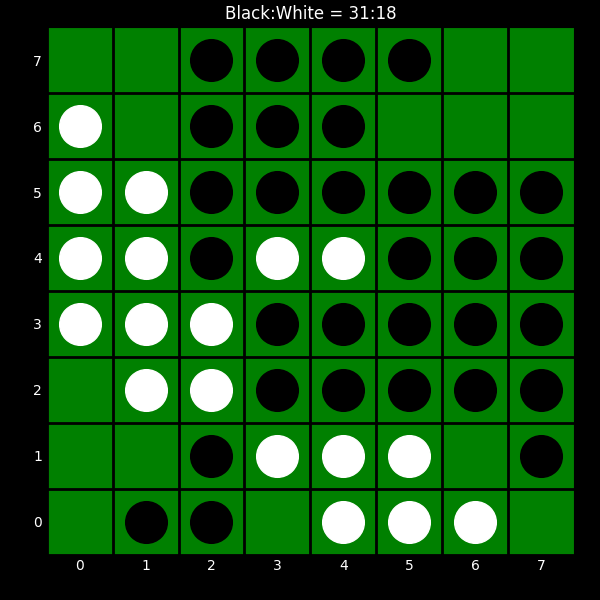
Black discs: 31
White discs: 18